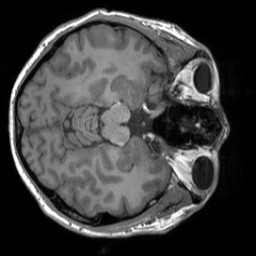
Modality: T1w
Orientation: axial
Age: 46
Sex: male
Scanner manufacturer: siemens
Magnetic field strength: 3 T
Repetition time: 1.9 s
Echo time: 0.00249 s